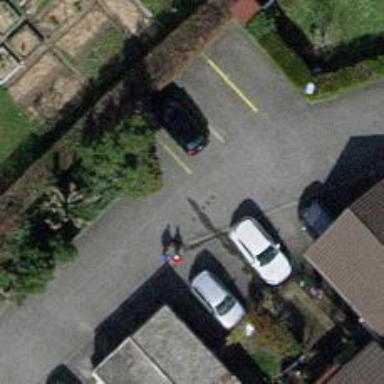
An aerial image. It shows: Residential road.